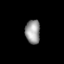
Tissue: lung
Cell type: Epithelial cells
Senescence score: 0.1984
Nuclear area (px): 347
Mean DAPI intensity: 153.314